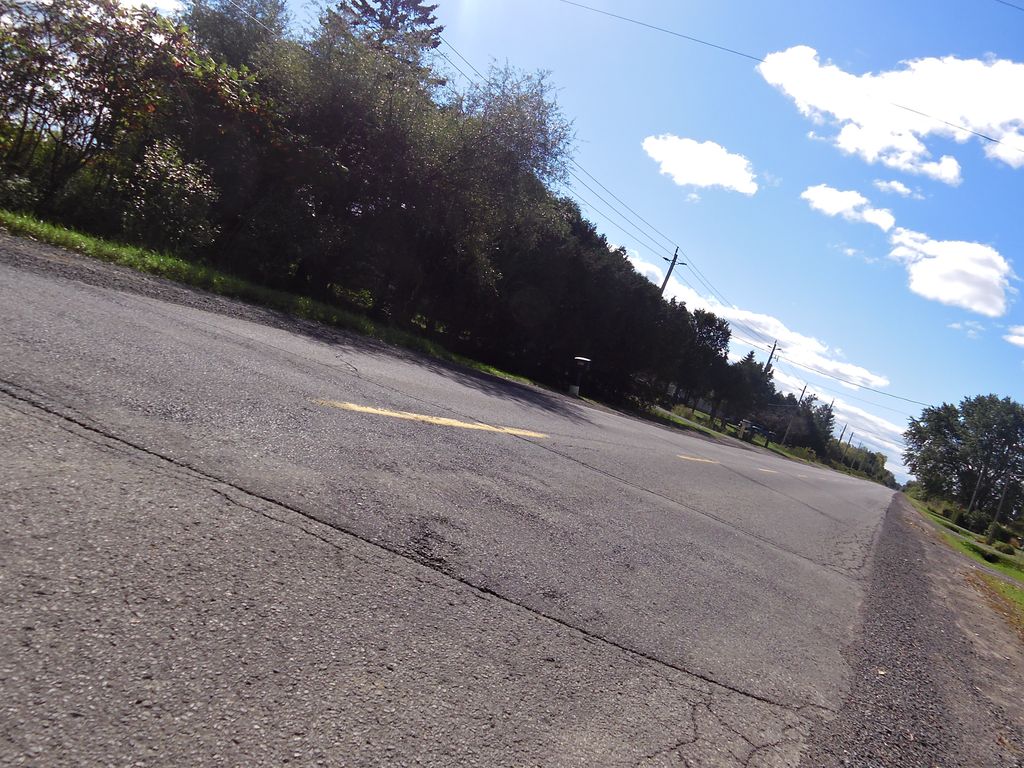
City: ottawa-gatineau